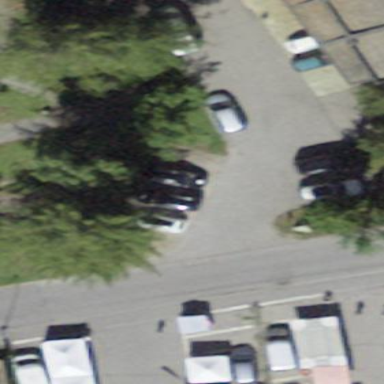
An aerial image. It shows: Parking area with ground surface. The parking spots are oriented parallel to each other.